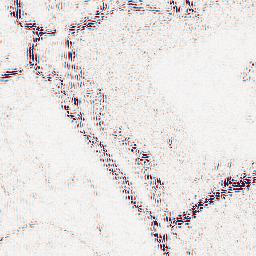
Category: wavelet
Decomposition family: wavelet_dwt
Decomposition parameters: wavelet: sym4
level: 2
Upsampling method: linear_exact
Upsampling parameters: scale: 8
Upsampling scale: 8